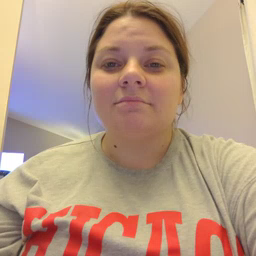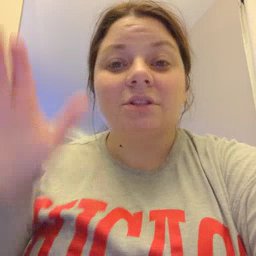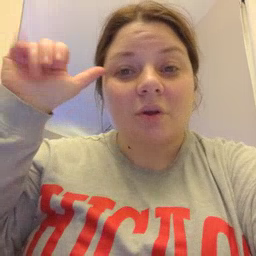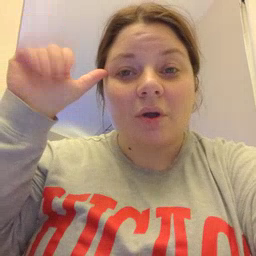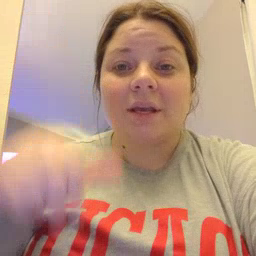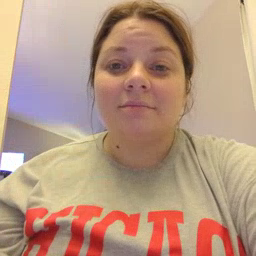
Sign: donkey